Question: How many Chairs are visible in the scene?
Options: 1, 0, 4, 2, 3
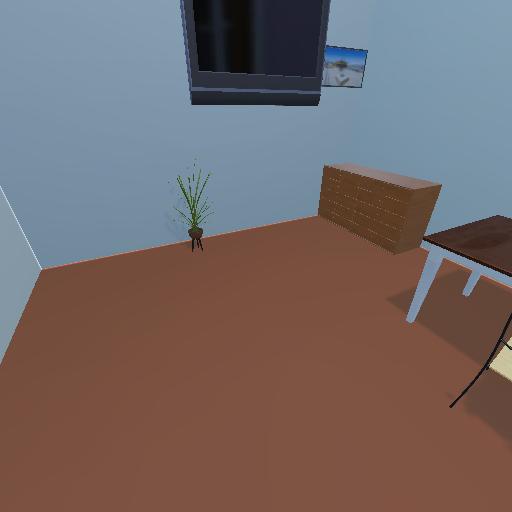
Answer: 1